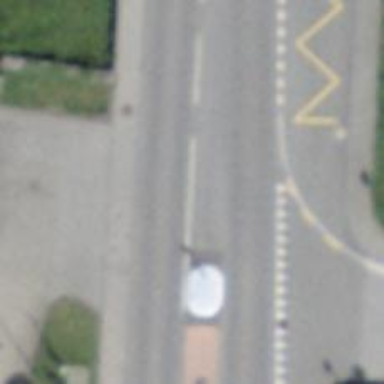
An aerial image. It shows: Secondary road with asphalt surface.